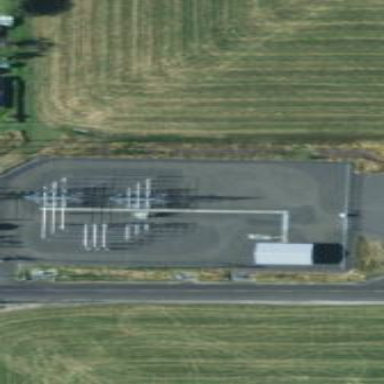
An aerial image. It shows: Power substation.